Interaction volume radius: 5 \u00c5
Interaction volume height: 40 \u00c5
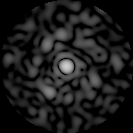
Disorder parameter: 0.8465